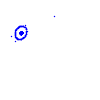
Particle: kaon